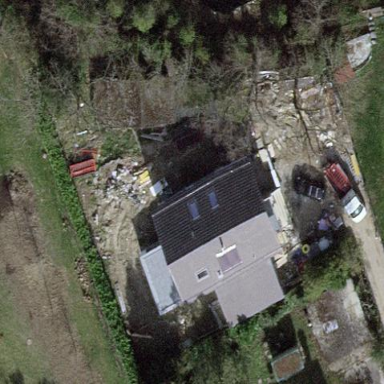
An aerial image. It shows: Garden enclosed by fence.